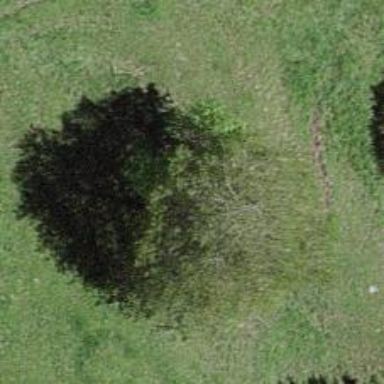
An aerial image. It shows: Beautiful tree in nature.